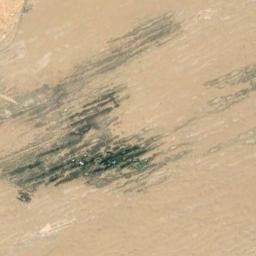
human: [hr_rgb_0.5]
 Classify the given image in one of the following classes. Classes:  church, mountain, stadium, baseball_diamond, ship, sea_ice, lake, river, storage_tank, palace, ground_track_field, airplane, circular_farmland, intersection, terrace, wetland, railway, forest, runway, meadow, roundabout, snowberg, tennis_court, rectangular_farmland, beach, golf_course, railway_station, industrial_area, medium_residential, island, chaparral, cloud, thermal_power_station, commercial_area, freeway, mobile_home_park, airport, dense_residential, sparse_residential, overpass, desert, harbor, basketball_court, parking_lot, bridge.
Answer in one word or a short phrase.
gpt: desert